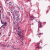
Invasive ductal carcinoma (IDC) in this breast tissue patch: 0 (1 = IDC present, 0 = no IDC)